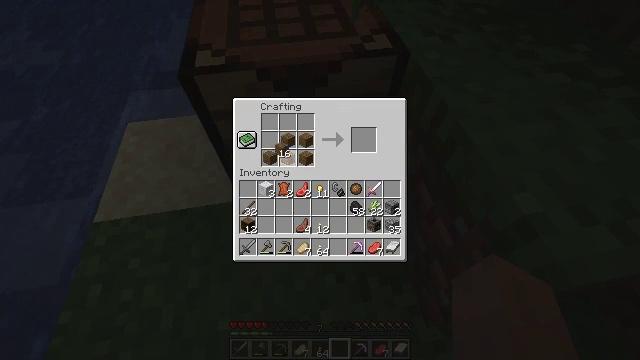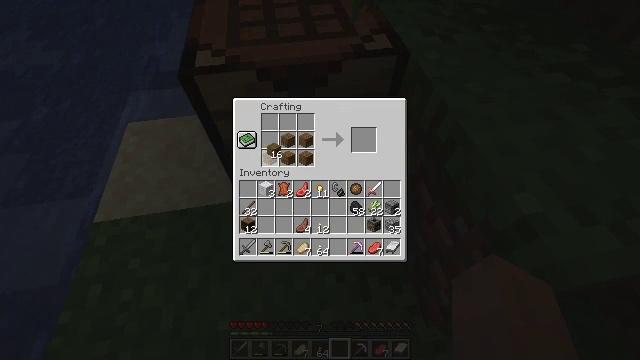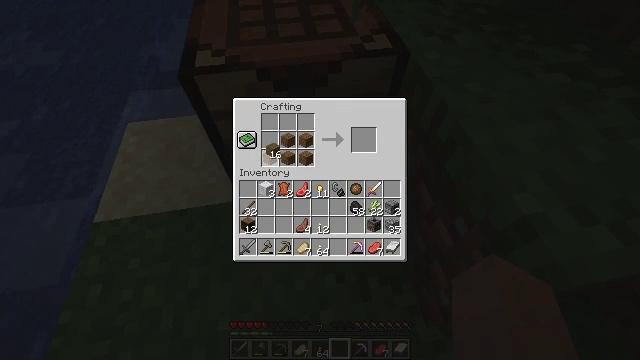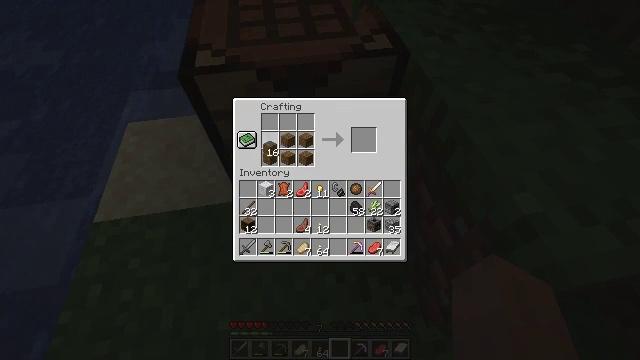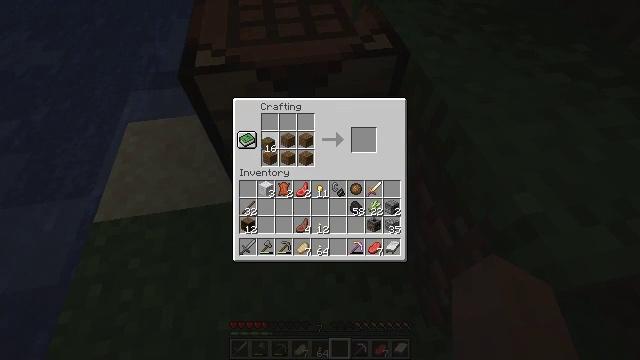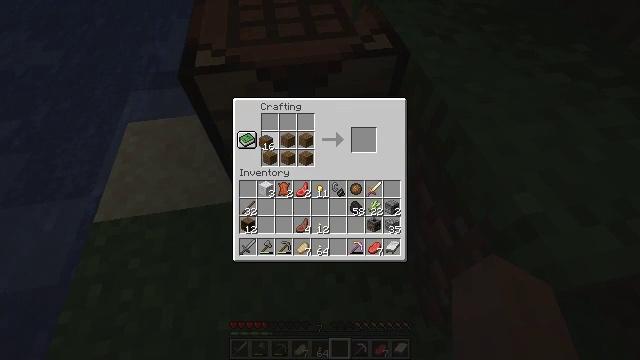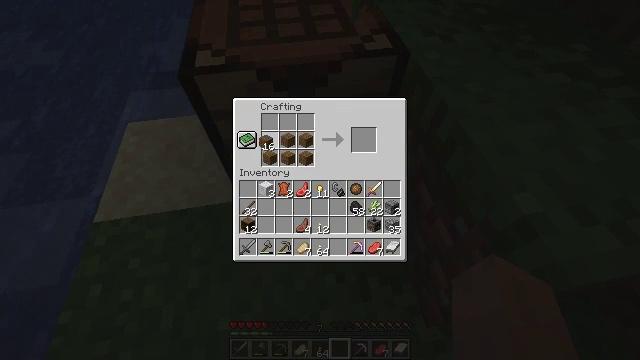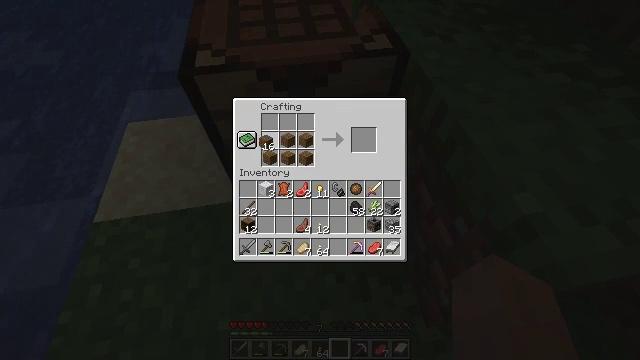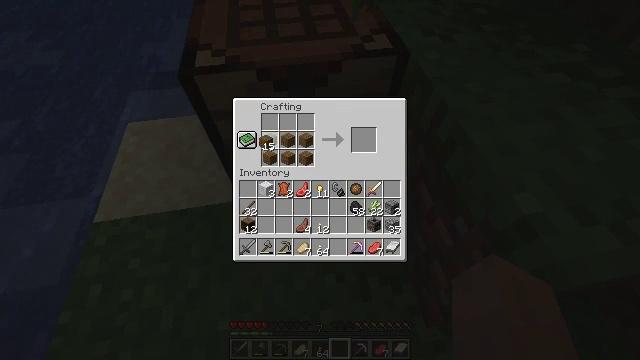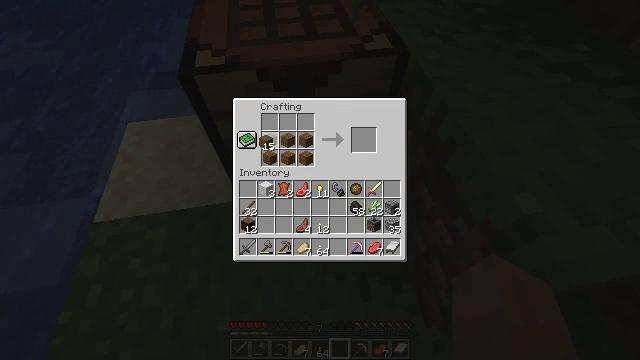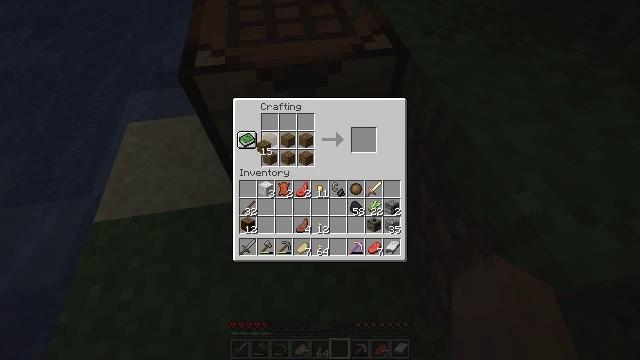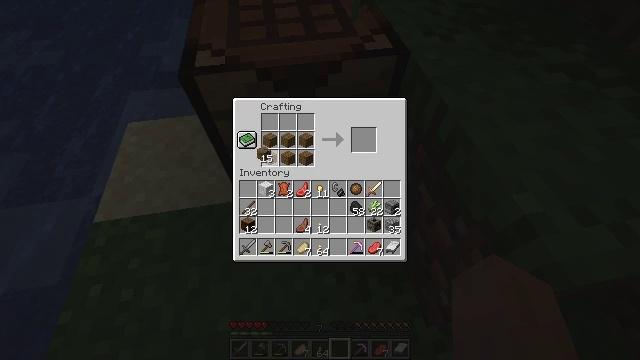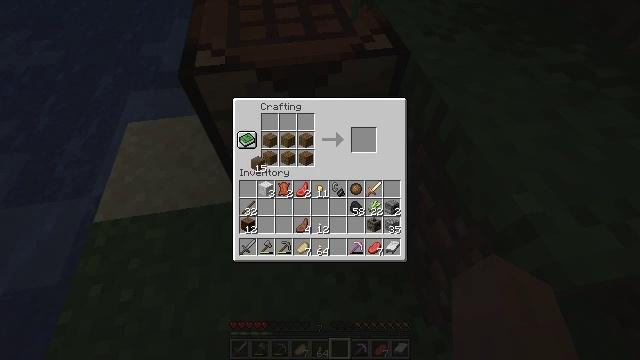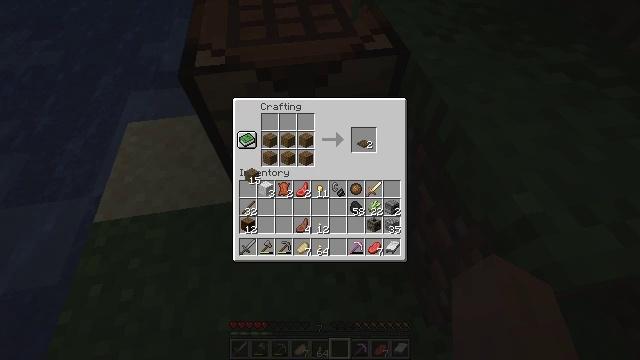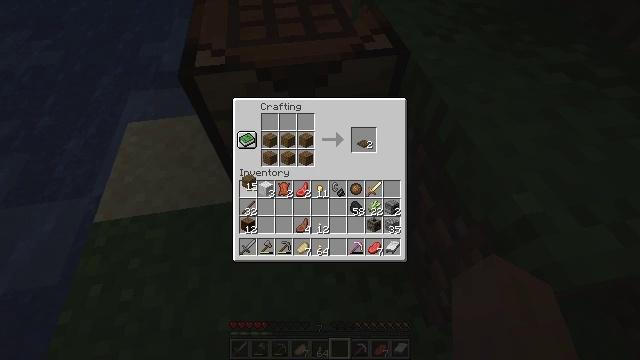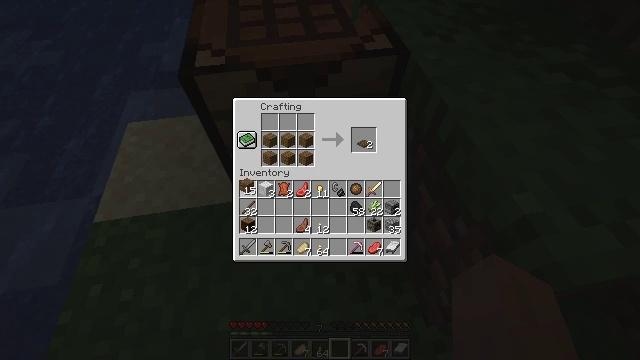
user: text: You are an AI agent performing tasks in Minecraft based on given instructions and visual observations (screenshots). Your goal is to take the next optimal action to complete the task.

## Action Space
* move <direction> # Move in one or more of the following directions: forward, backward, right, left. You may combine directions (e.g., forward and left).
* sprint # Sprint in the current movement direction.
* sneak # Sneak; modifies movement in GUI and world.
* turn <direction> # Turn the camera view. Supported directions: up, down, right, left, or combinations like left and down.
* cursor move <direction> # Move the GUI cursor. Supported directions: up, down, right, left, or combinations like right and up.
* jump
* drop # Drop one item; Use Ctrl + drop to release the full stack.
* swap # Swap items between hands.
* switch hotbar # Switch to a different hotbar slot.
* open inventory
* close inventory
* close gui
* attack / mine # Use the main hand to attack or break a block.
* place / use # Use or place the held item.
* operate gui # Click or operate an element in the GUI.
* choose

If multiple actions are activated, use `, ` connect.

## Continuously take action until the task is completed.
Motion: motion action
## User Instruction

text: Open the crafting table and make a spruce boat with spruce planks.
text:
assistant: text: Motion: cursor move left
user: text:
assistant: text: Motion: no_op
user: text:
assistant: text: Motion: no_op
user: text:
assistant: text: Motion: no_op
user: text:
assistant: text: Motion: no_op
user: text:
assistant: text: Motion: choose
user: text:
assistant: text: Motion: choose
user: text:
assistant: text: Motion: no_op
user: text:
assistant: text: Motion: no_op
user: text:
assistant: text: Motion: no_op
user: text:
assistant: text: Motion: no_op
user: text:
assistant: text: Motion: cursor move down
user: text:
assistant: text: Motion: cursor move down
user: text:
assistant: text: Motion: no_op
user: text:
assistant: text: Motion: no_op
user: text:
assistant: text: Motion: no_op
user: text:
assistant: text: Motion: operate gui
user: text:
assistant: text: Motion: operate gui
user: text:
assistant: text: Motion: operate gui
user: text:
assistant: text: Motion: no_op
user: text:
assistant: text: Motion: cursor move right
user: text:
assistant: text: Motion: cursor move right and up
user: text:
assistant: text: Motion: cursor move right and up
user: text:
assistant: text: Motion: cursor move right and up
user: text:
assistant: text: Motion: no_op
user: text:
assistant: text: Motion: no_op
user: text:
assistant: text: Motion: sneak
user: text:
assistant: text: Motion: sneak
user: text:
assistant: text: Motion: sneak, cursor move left
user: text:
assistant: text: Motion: sneak